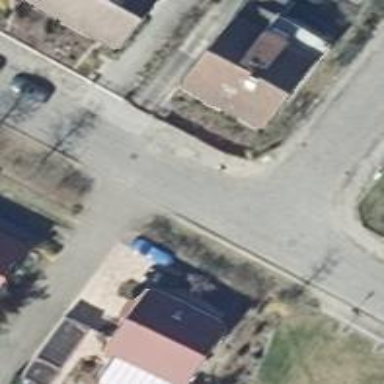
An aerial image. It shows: Smoothly paved residential road.